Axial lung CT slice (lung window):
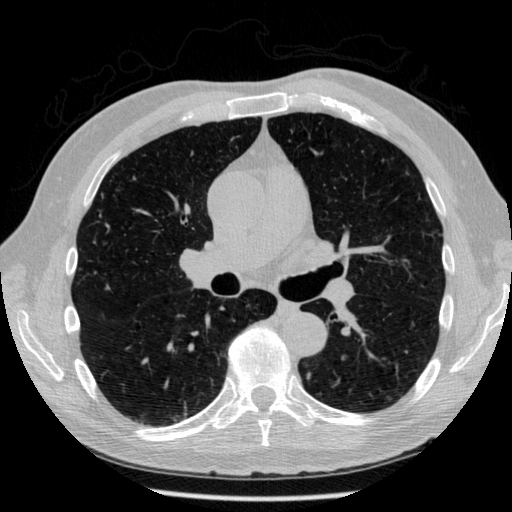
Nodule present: no